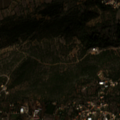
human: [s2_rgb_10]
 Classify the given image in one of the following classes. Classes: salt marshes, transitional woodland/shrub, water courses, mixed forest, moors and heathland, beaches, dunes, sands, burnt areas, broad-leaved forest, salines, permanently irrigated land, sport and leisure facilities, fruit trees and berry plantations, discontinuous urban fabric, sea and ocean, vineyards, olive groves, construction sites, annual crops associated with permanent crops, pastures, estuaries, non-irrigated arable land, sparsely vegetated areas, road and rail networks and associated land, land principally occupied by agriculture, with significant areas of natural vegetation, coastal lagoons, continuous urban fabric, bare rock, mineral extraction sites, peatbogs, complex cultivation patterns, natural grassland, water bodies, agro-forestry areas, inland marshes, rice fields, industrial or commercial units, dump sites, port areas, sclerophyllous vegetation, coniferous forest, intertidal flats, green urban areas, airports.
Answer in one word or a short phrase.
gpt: discontinuous urban fabric, olive groves, annual crops associated with permanent crops, land principally occupied by agriculture, with significant areas of natural vegetation, sclerophyllous vegetation